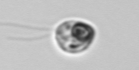
Label: Amoeba